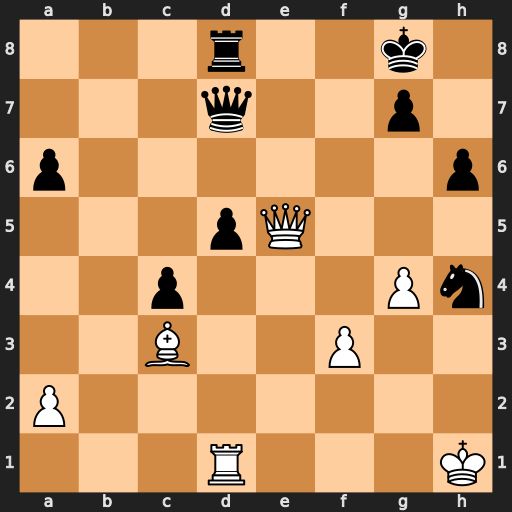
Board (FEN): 3r2k1/3q2p1/p6p/3pQ3/2p3Pn/2B2P2/P7/3R3K
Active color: w
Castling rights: -
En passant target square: -
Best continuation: Rxd5 Re8 Rxd7